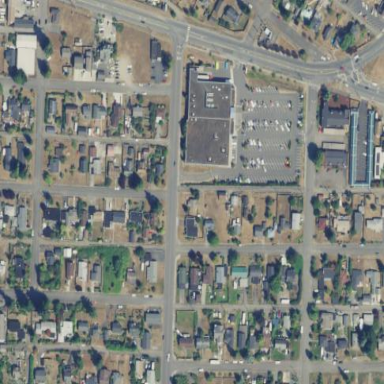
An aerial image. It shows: Retail area.